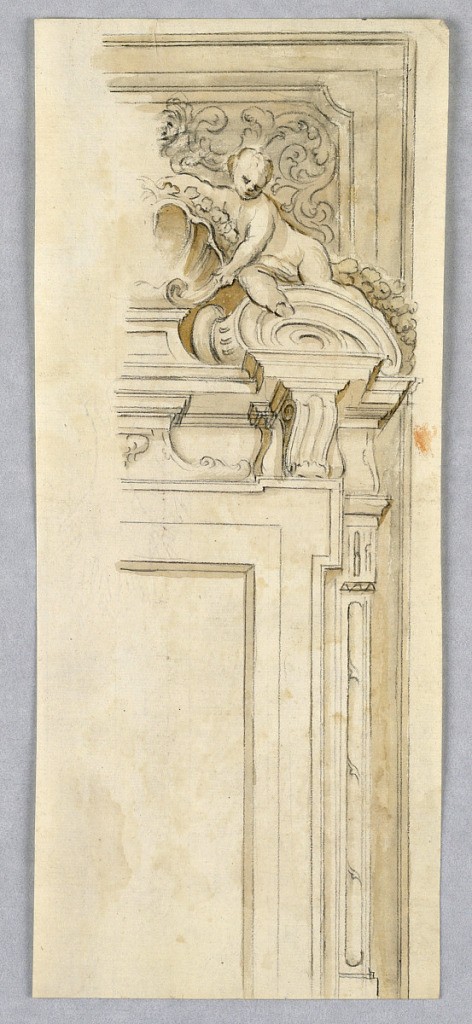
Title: Design for a Door Case
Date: ca. 1750
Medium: Brush and bistre wash, graphite, black crayon on paper
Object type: Drawing
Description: Vertical rectangle. The right half of a design for a door case is shown. Overdoor showing a broken pediment in front of a panel. A putto seated on the cornice supports a shell.